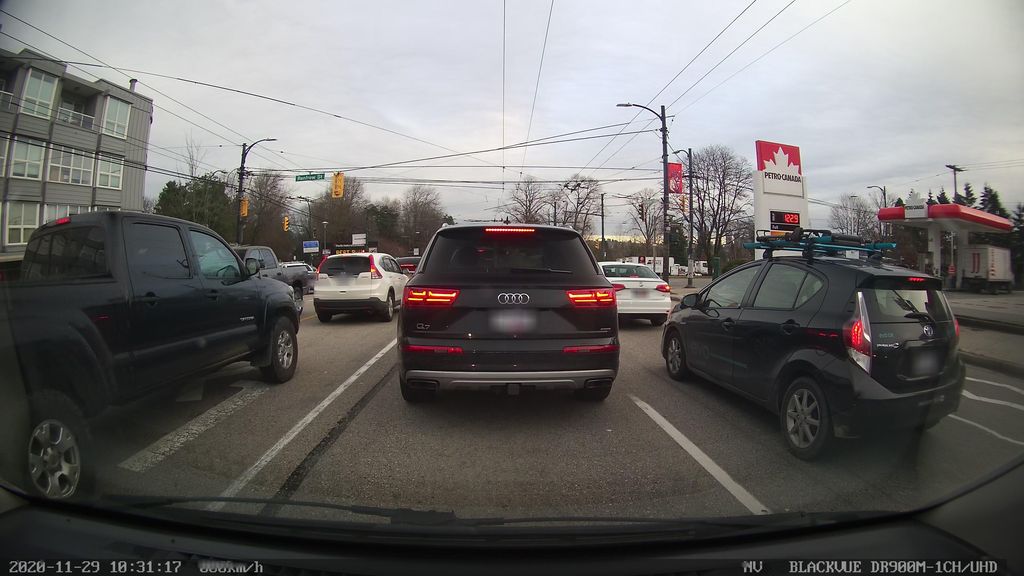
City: vancouver